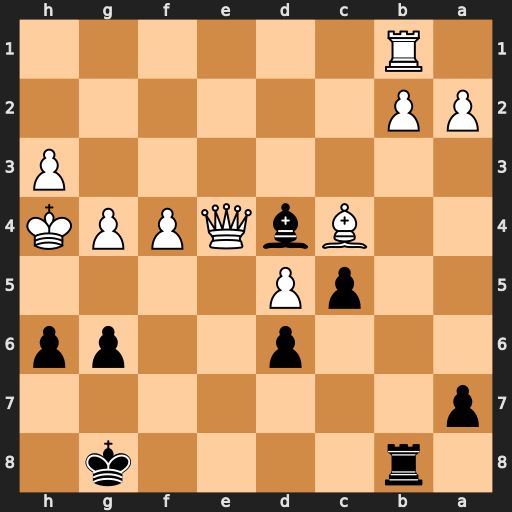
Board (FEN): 1r4k1/p7/3p2pp/2pP4/2BbQPPK/7P/PP6/1R6
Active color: b
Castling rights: -
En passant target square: -
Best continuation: Bf2#